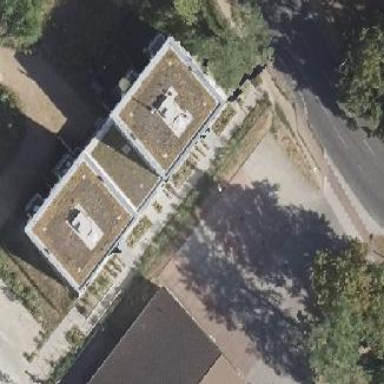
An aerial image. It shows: Flat-roofed residential building.